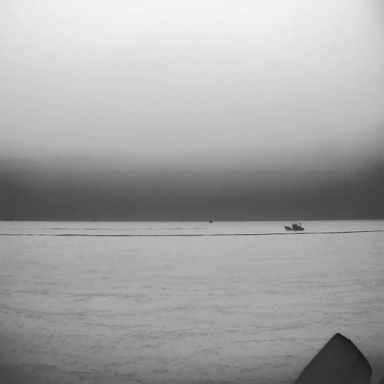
There is a bulk_carrier in the infrared image.